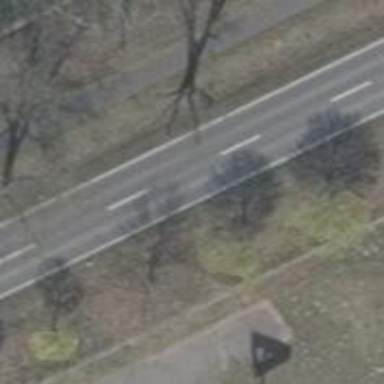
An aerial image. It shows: Beautiful avenue lined with deciduous broadleaved trees.